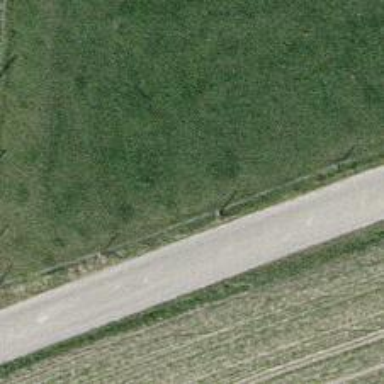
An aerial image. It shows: Well-maintained track road with grade 1 tracktype.